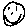
Label: smiley face